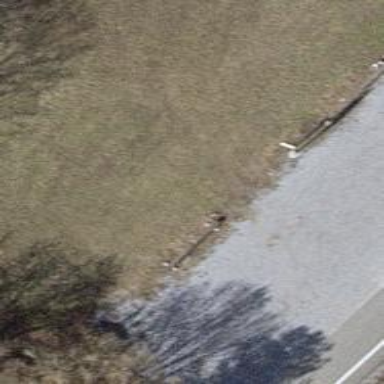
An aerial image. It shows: Brown bench in the vicinity.